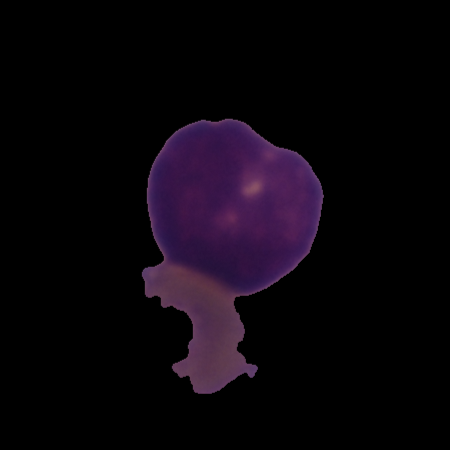
Label: healthy